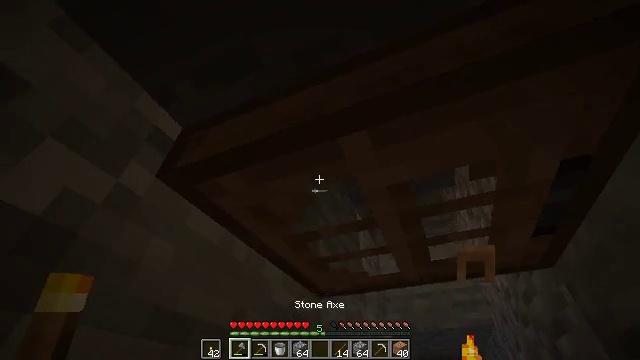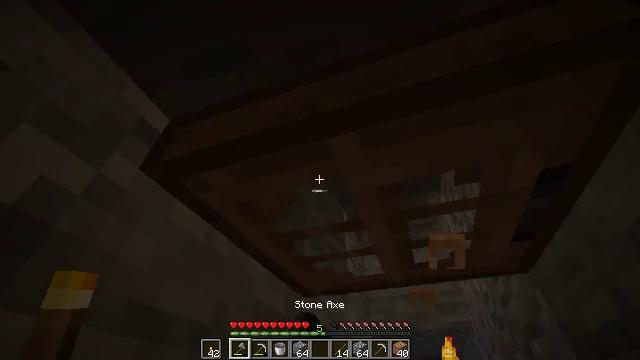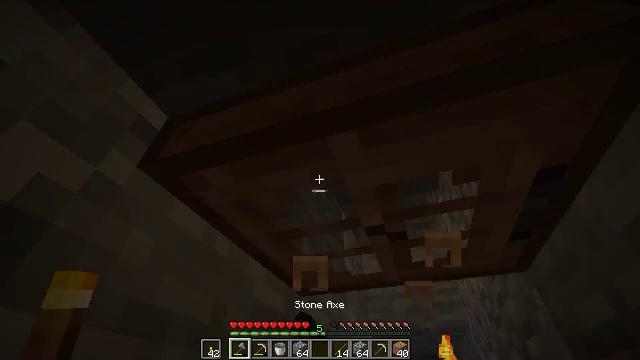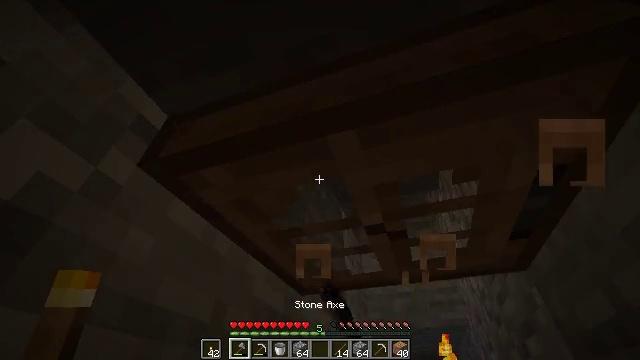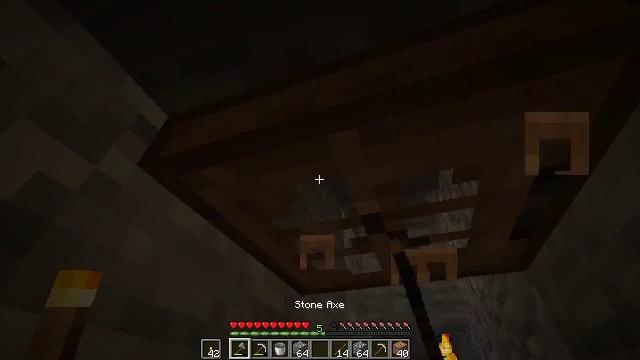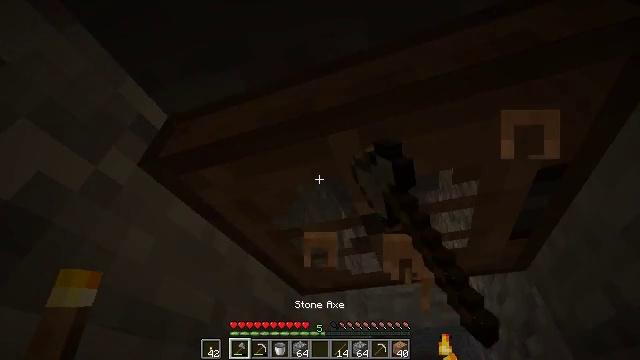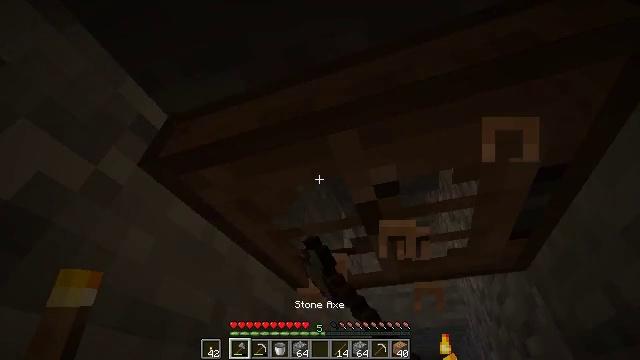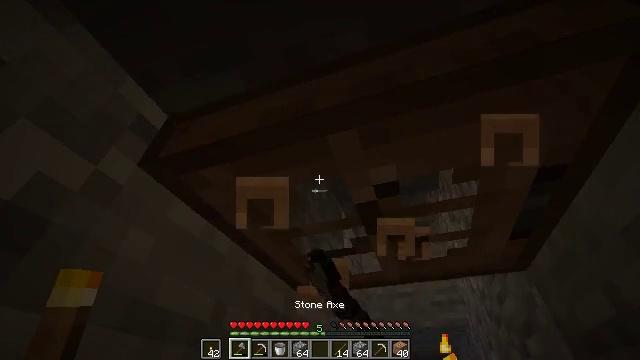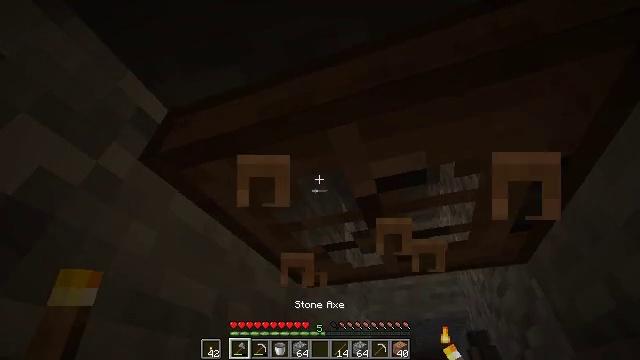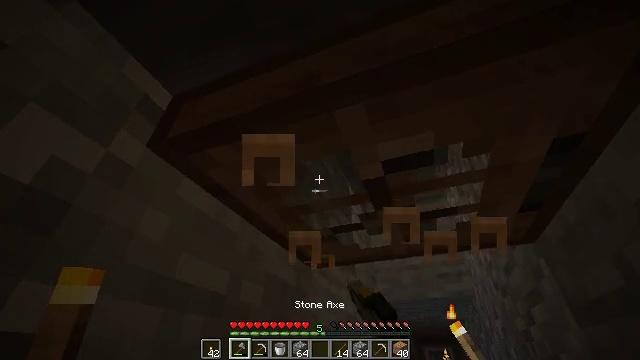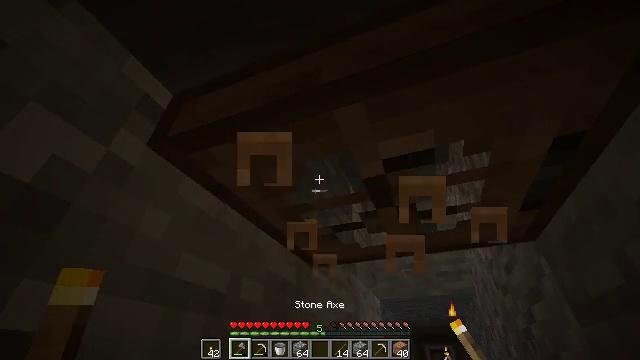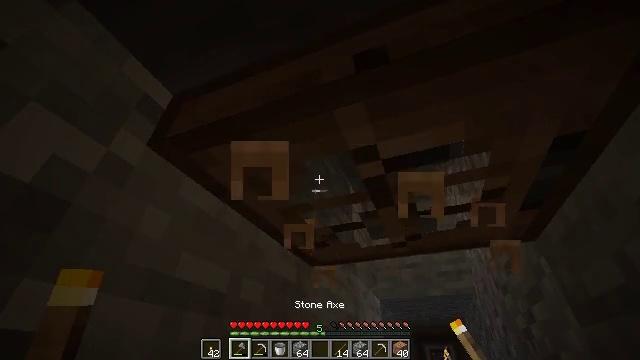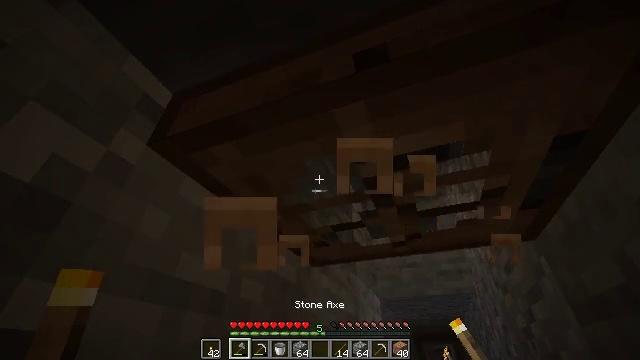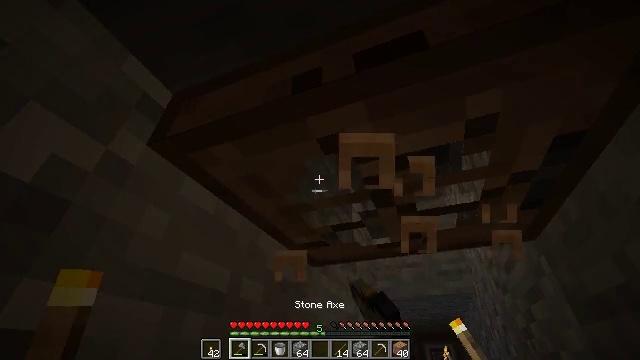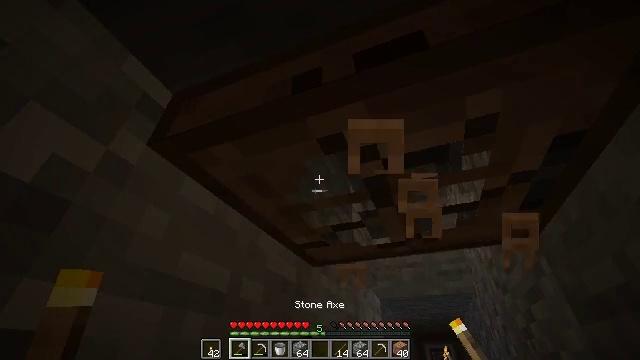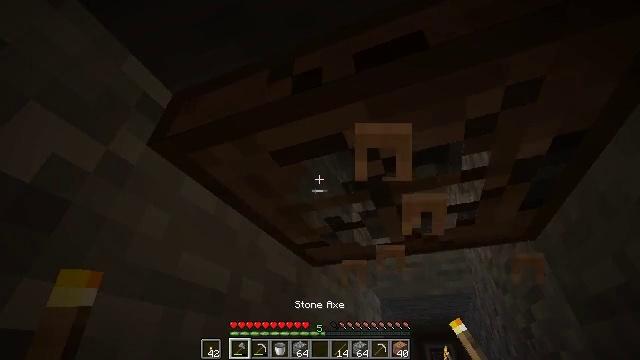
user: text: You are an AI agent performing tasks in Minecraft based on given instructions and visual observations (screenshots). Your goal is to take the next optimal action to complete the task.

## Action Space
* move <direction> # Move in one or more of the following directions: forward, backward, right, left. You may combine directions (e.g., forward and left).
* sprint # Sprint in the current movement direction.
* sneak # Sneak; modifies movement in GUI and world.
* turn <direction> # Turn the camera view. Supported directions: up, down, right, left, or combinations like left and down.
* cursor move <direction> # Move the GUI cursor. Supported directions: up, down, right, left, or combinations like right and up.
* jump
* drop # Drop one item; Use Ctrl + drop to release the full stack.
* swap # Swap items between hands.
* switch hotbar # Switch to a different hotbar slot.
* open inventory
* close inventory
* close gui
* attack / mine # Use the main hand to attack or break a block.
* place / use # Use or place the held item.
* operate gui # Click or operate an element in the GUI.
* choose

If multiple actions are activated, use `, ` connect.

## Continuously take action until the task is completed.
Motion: motion action
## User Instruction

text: Attack the jungle trapdoor to recycle it.
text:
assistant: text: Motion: turn right, attack / mine, switch to hotbar 1
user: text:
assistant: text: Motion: attack / mine
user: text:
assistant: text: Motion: attack / mine
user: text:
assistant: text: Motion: attack / mine
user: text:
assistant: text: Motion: attack / mine
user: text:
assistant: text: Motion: attack / mine
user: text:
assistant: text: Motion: attack / mine
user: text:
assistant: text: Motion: turn down, attack / mine
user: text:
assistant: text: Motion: turn left and down, attack / mine
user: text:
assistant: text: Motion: attack / mine
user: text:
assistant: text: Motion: attack / mine
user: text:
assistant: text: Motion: attack / mine
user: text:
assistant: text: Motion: attack / mine
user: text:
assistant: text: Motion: attack / mine
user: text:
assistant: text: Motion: attack / mine
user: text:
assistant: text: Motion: attack / mine
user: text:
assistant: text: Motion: attack / mine
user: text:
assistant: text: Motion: attack / mine
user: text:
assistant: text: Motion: attack / mine
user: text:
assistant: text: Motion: attack / mine
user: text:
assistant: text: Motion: attack / mine
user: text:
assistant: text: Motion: attack / mine
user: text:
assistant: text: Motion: attack / mine
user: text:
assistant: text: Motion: attack / mine
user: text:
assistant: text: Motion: attack / mine
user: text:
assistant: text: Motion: attack / mine
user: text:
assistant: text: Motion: attack / mine